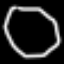
Label: octagon